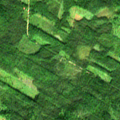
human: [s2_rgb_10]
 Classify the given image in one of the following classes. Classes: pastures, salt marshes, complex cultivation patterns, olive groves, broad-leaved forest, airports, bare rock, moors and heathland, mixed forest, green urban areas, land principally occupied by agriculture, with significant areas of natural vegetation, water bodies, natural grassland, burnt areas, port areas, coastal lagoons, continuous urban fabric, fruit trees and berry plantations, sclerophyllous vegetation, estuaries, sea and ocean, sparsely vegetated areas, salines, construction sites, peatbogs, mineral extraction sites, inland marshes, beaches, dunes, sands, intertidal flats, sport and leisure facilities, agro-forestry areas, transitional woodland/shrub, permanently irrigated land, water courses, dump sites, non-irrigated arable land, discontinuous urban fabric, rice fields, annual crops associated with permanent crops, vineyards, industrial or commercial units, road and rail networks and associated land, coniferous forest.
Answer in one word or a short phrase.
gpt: coniferous forest, mixed forest, transitional woodland/shrub